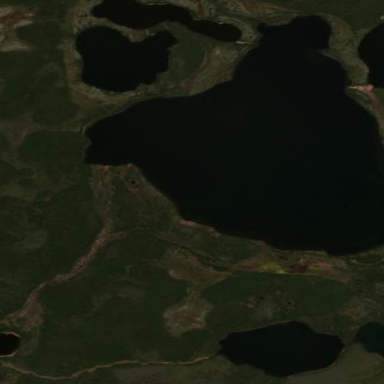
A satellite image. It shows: Serene lake surrounded by nature.